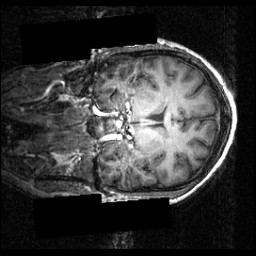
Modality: T1w
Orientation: coronal
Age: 22
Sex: male
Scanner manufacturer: siemens
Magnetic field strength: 3.951 T
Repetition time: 1.5 s
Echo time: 0.00335 s